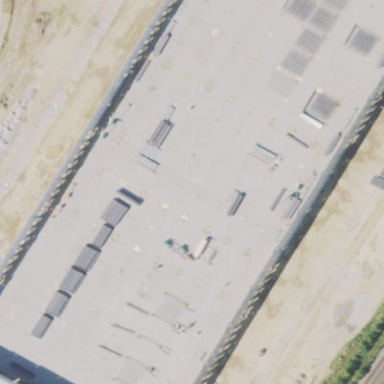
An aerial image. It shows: Warehouse building.